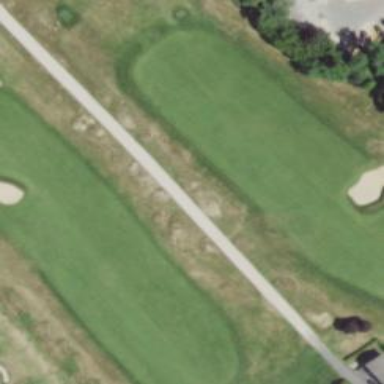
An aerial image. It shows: Pathway for golfing.